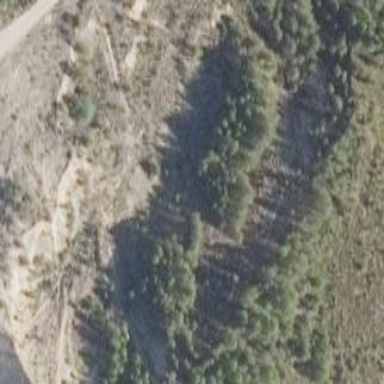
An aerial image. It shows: Quarry area.